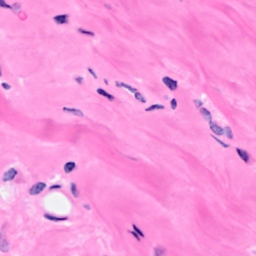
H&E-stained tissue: Breast